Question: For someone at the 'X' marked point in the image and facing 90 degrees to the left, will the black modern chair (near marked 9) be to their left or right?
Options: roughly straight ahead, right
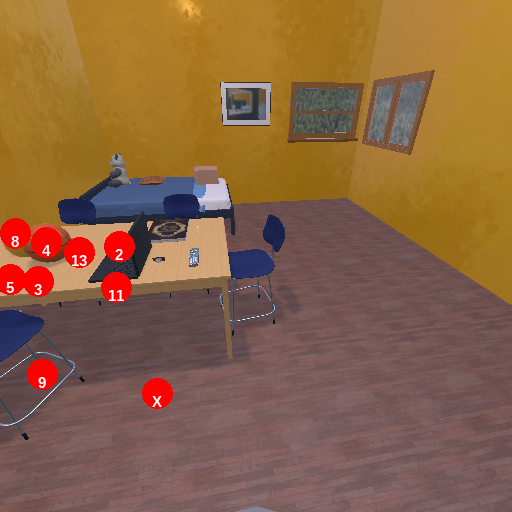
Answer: roughly straight ahead